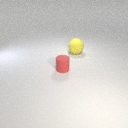
large yellow rubber sphere behind small red rubber cylinder